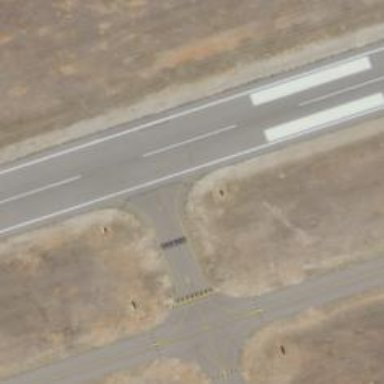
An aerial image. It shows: Image of taxiway at airport.